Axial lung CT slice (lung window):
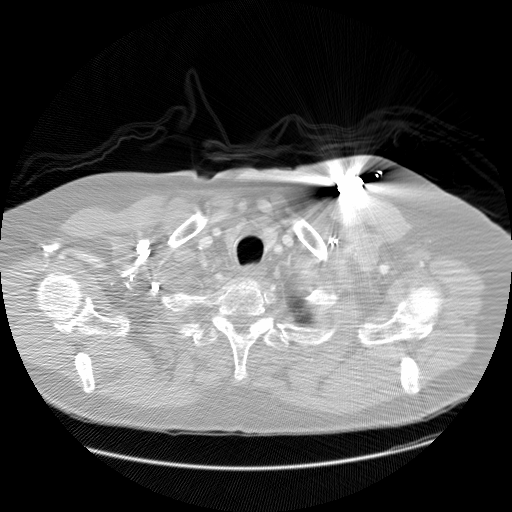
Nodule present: no